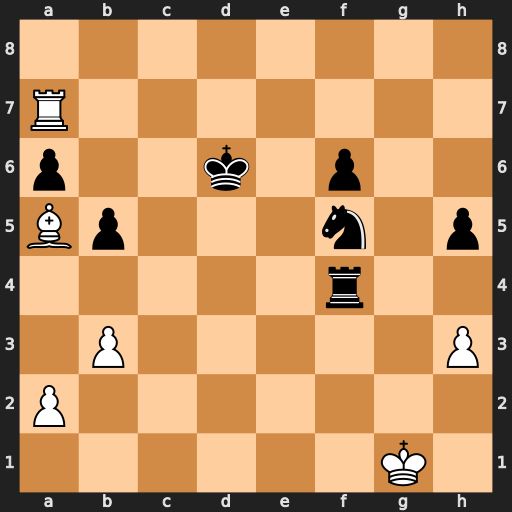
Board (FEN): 8/R7/p2k1p2/Bp3n1p/5r2/1P5P/P7/6K1
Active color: w
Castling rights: -
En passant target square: -
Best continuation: Bc7+ Kd5 Bxf4